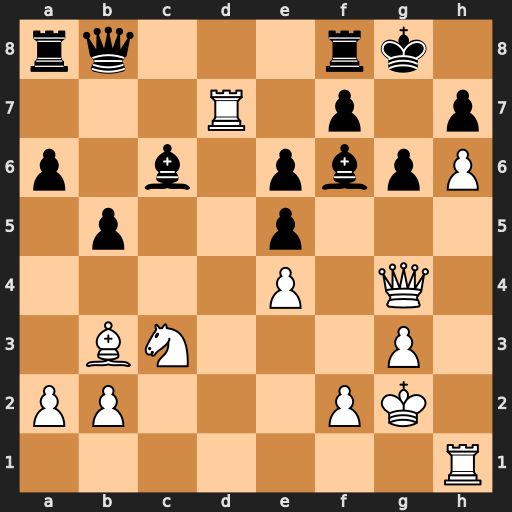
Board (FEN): rq3rk1/3R1p1p/p1b1pbpP/1p2p3/4P1Q1/1BN3P1/PP3PK1/7R
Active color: w
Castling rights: -
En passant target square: -
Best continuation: Rxf7 Rxf7 Qxe6